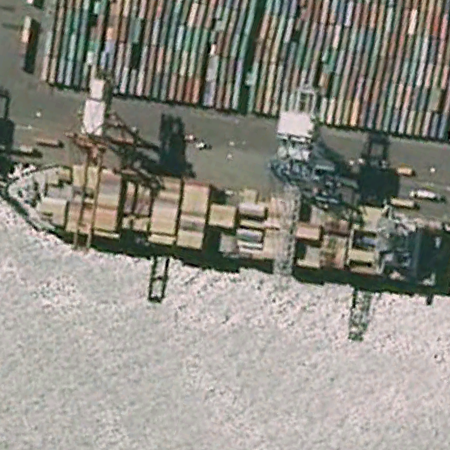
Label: civil